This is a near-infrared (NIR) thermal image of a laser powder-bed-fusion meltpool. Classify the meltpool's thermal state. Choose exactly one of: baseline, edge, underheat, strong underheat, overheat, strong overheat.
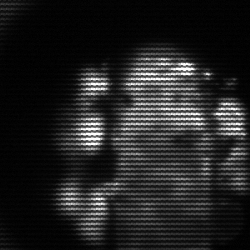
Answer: strong underheat